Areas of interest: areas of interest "Table Tennis Hall"
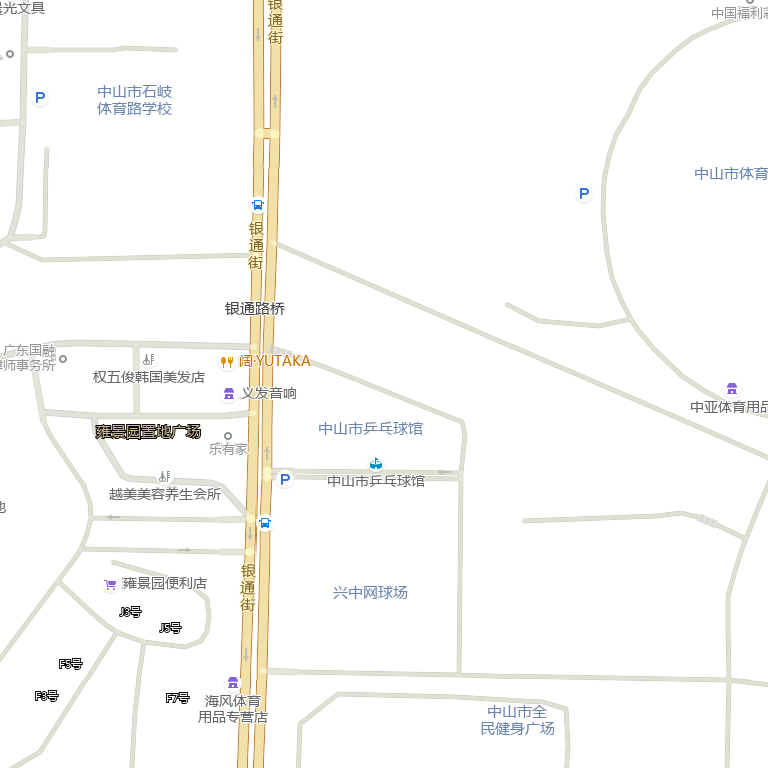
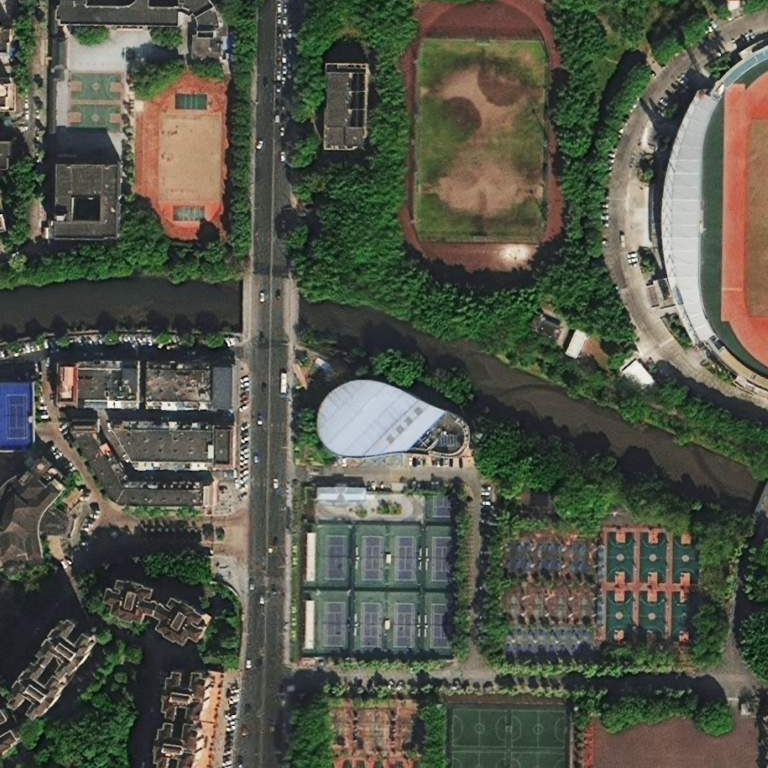